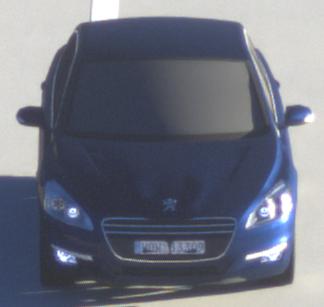
Make: Peugeot
Model: 508 120 VTi
Detailed model: 508 (I) Limousine
Model produced from: 2011/03
Model produced until: 2014/05
Doors: 4
Color: blue
Road condition: dry road
Daytime: sunrise or sunset
Contrast: high contrast